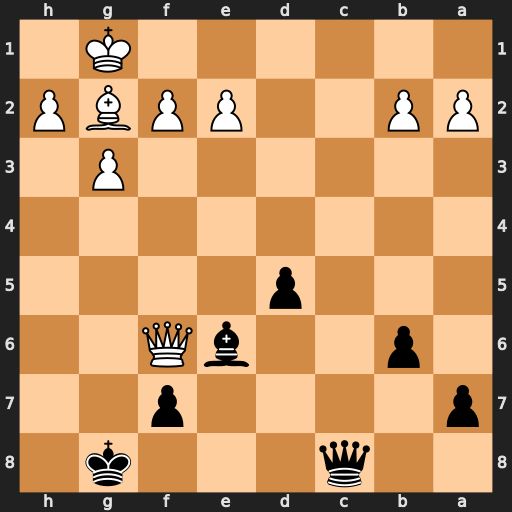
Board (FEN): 2q3k1/p4p2/1p2bQ2/3p4/8/6P1/PP2PPBP/6K1
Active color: b
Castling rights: -
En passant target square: -
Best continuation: Qc1+ Bf1 Bh3 Qd8+ Kg7 Qg5+ Qxg5